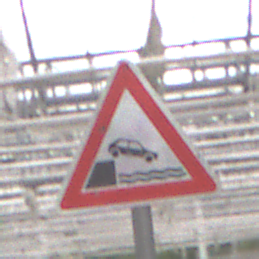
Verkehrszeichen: Ufer
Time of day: Midday
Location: Roofed (Special)
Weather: Overcast
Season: NotSpecified
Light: Natural